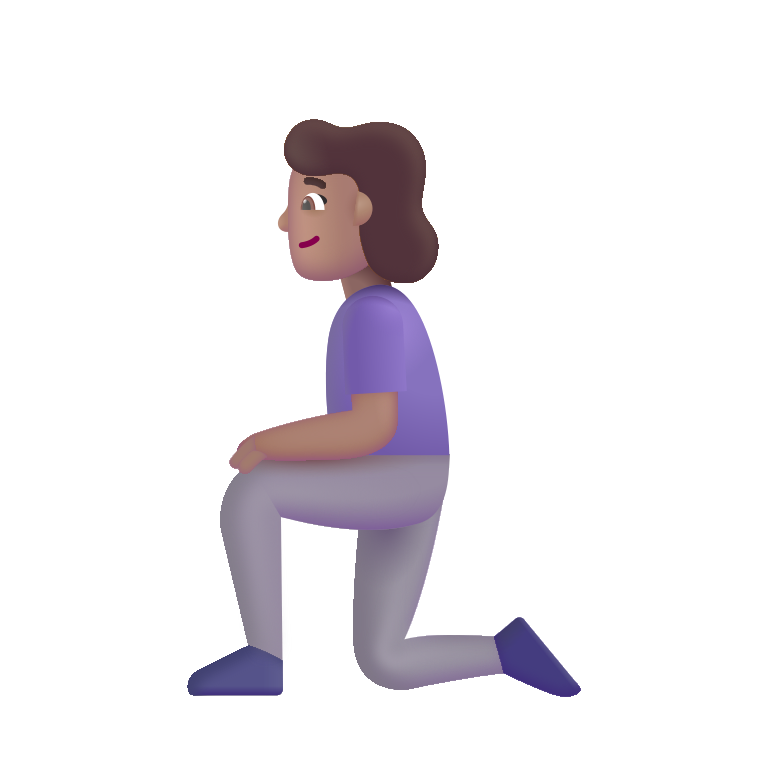
woman kneeling color